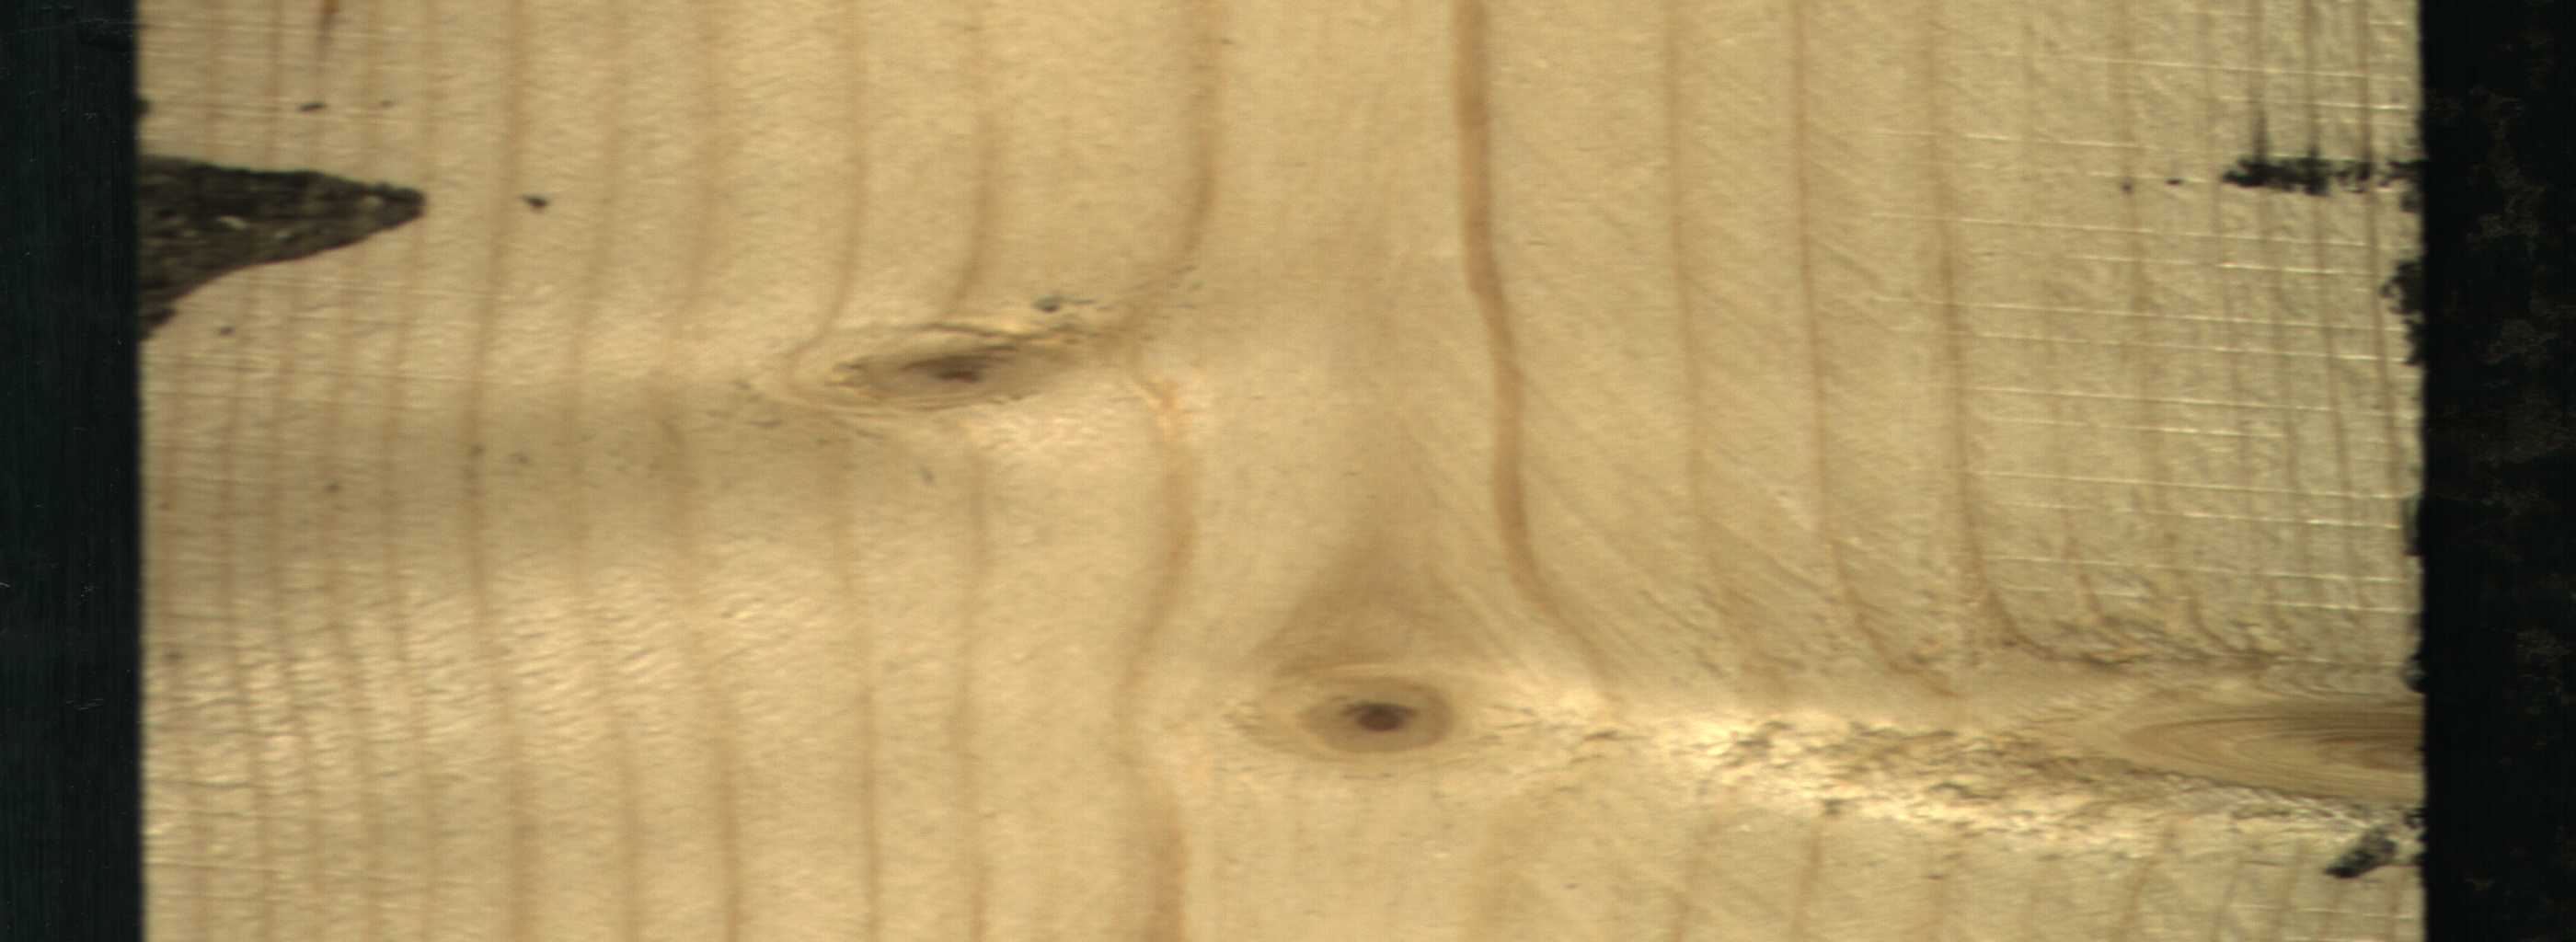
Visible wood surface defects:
Knot_missing
Live_Knot
Live_Knot
Live_Knot